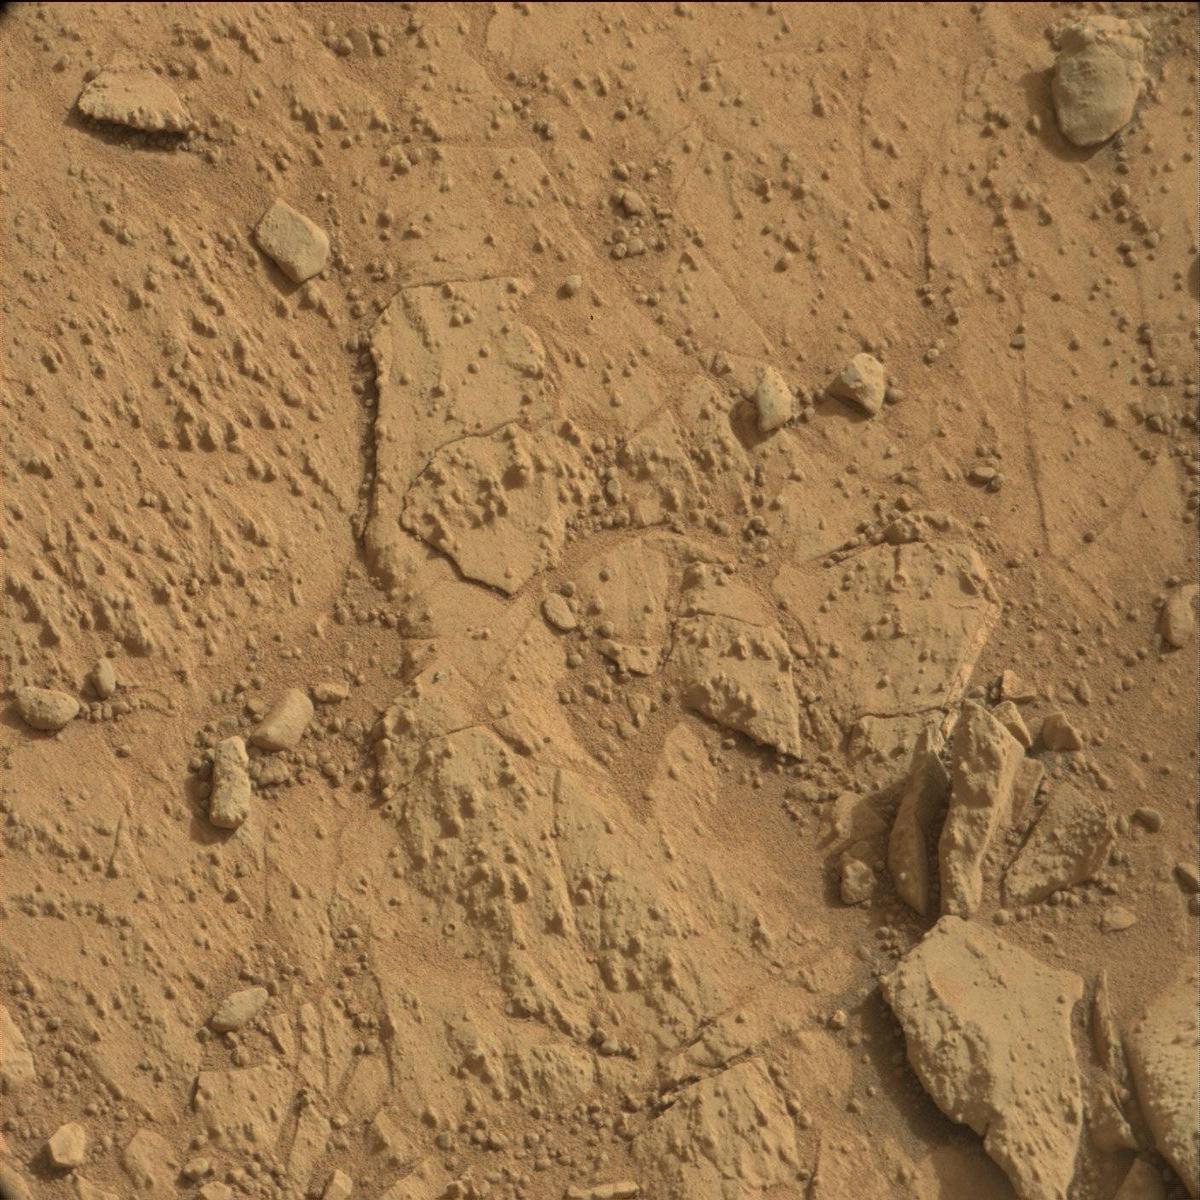
Terrain classes present: Bedrock, Rock, Sand / Soil